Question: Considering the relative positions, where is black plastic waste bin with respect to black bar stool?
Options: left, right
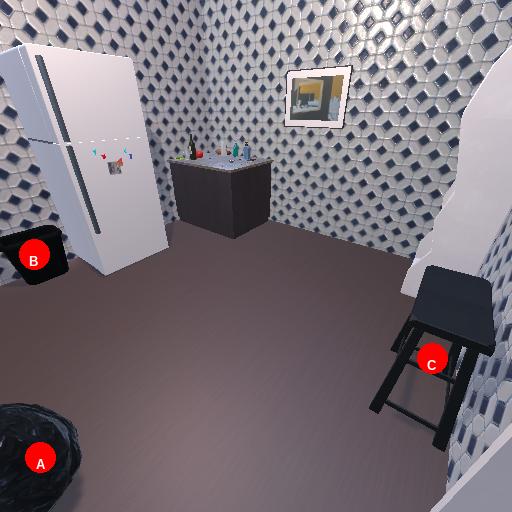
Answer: left